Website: lowes
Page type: review-order
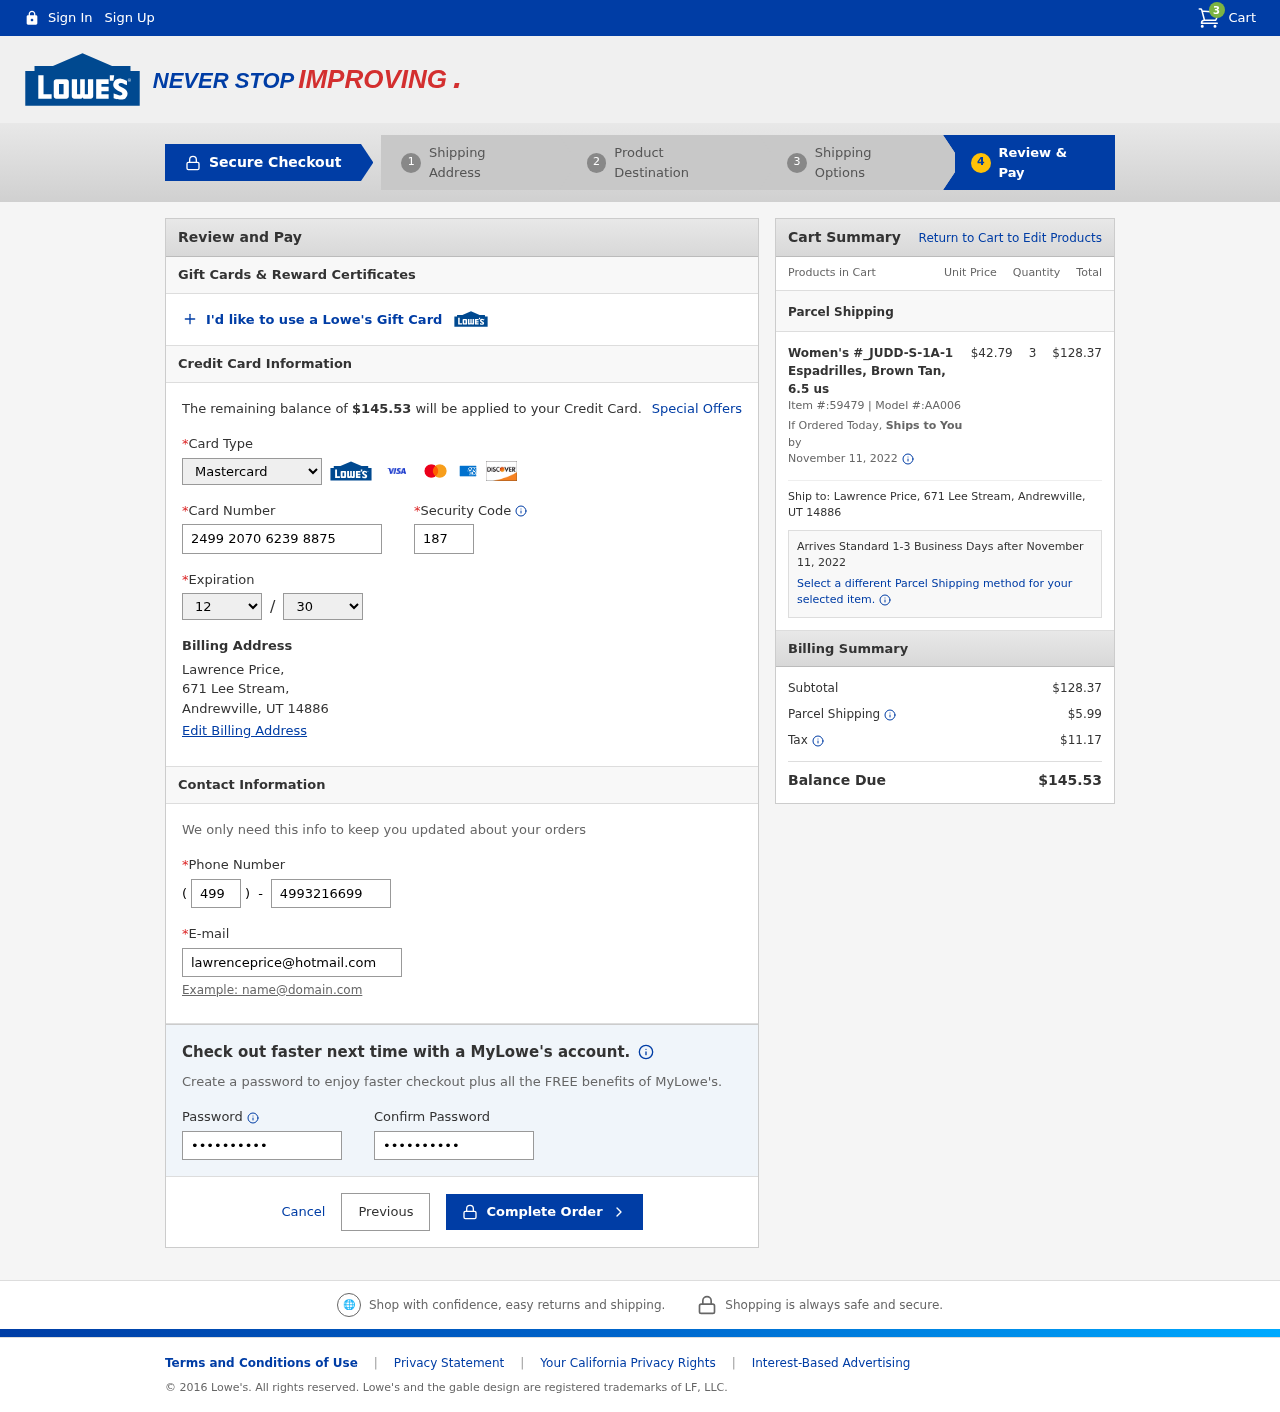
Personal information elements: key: PII_CARD_CVV
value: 187
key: PII_CARD_EXPIRY_MONTH
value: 12
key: PII_CARD_EXPIRY_YEAR
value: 30
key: PII_CARD_NUMBER
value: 2499 2070 6239 8875
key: PII_CARD_TYPE
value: Mastercard
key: PII_CITY
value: Andrewville
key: PII_EMAIL
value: lawrenceprice@hotmail.com
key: PII_FULLNAME
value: Lawrence Price,
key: PII_PHONE
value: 4993216699
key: PII_PHONE_AREA
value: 499
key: PII_POSTCODE
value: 14886
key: PII_STATE_ABBR
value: UT
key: PII_STREET
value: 671 Lee Stream,
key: PII_FULLNAME2
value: Lawrence Price
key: PII_STREET2
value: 671 Lee Stream
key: PII_CITY_STATE_ZIP2
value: Andrewville, UT 14886
Product elements: key: PRODUCT1_NAME
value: Women's #_JUDD-S-1A-1 Espadrilles, Brown Tan, 6.5 us
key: PRODUCT1_PRICE
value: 42.79
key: PRODUCT1_QUANTITY
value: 3
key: PRODUCT1_ITEM_NUMBER
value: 59479
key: PRODUCT1_MODEL_NUMBER
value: AA006
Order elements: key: ORDER_NUM_ITEMS
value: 3
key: ORDER_TOTAL
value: $145.53
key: ORDER_SHIPPING_DATE
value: November 11, 2022
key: ORDER_SUBTOTAL
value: $128.37
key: ORDER_SHIPPING_DATE2
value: November 11, 2022
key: ORDER_SUBTOTAL2
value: $128.37
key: ORDER_SHIPPING_COST
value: $5.99
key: ORDER_TAX
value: $11.17